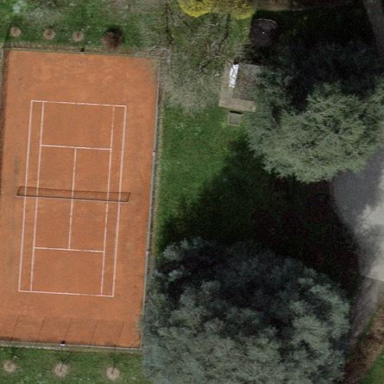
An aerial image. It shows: Tennis court on the leisure land pitch.